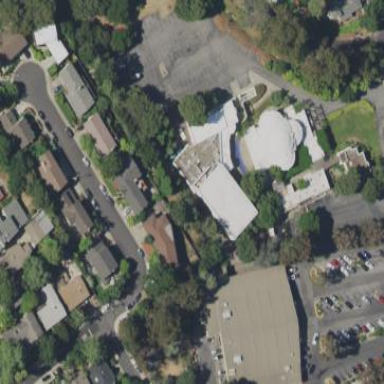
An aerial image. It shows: Place of worship.